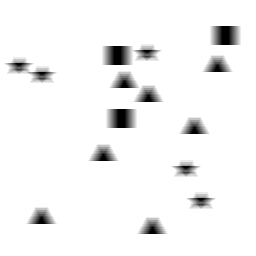
Squares: 3
Triangles: 7
Stars: 5
Total shapes: 15